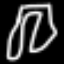
Label: pants